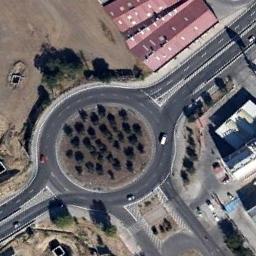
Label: roundabout